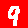
Digit: 9